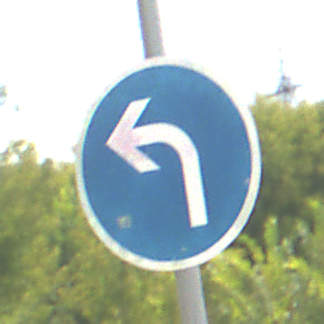
Verkehrszeichen: VorgeschriebeneFahrtrichtungLinks
Umgebung: Outdoor, Suburban
Tageszeit: Midday
Wetter: PartlyCloudy
Licht: Natural
Jahreszeit: Summer
Kontrast: HighContrast